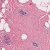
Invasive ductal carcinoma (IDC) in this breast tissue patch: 0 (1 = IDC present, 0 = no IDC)